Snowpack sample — Buffalo Mountain, Silverthorne, Colorado, USA (1/25/25, 10:11 AM MST)
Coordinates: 39.6222, -106.1139
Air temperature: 22 °F
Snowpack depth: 110 cm
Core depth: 20 cm
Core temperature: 48.2 °F
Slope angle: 12°, slope face: 102°
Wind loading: high
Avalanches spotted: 0
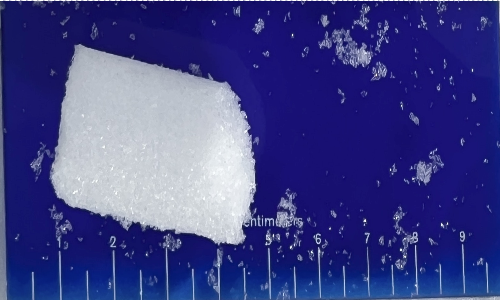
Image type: core
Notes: No avalanches nearby, collected on the outskirts of a fire break 15 meters from the treeline, on way to Buffalo and Red Mountain